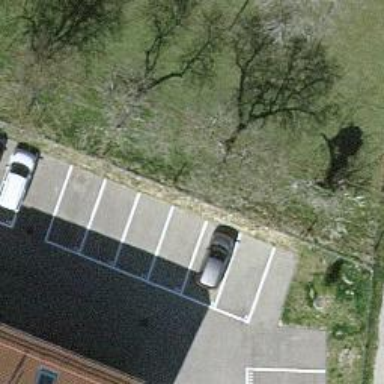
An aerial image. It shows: Street side parking area.